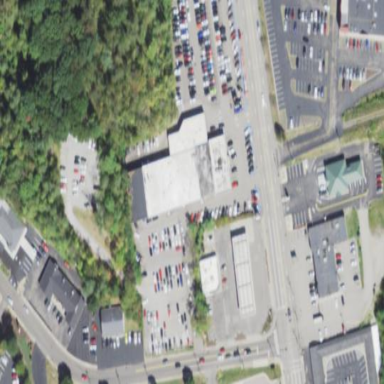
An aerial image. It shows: Retail building with car shop.